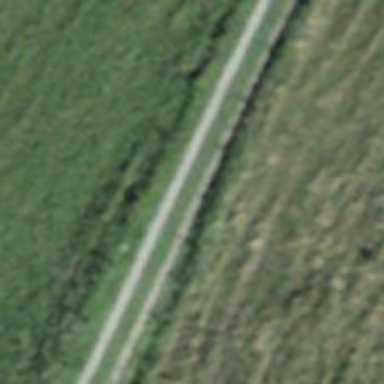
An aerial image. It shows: Unpaved track road with grade3 tracktype.